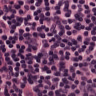
Metastatic tissue present: no